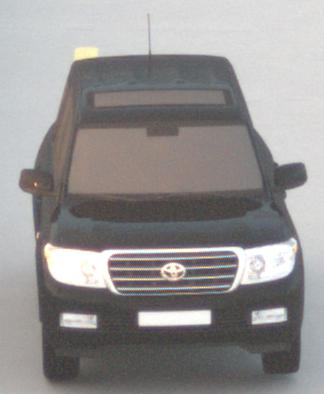
Make: Toyota
Model: Land Cruiser V8 4.7
Detailed model: Land Cruiser V8 (J20)
Model produced from: 2008/03
Model produced until: 2009/11
Doors: 5
Color: black
Road condition: dry road
Daytime: sunrise or sunset
Contrast: low contrast